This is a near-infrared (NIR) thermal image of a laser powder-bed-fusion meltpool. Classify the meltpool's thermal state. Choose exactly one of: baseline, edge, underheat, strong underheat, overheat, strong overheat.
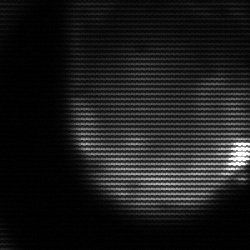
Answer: edge